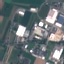
Label: Industrial